Question: I have some data which look like this:

I would like to pre-process the data in a way that I replace all 'Mostly false' with '1', 'Mostly true' with '2' and 'Definitely true' w/ '3'. Is there a find and replace command or what is the best way of doing this?
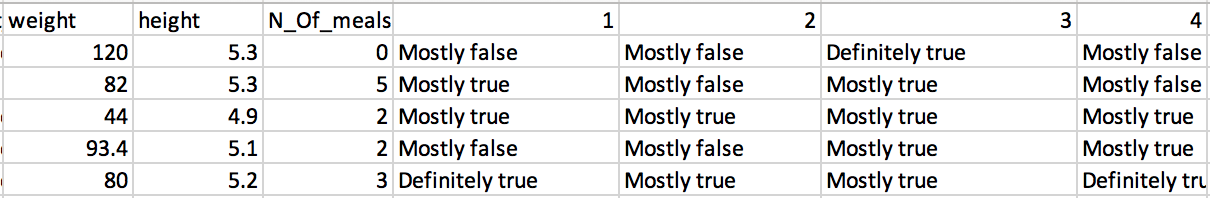
Answer: You can use a map object to do the mapping
'''
m = containers.Map( {'Mostly false', 'Mostly true', 'Definitely true'}, ...
{ 1, 2, 3} );
'''
Then for some example 'data'
'''
data = {'Mostly false', 'Mostly false', 'Mostly true', 'Mostly false', 'Definitely true'};
'''
You can perform the conversion with
'''
data = m.values( data );
% >> data = {1, 1, 2, 1, 3}
'''
This assumes there will always be a match in your map.
Alternatively, you could do the operation manually (for the same example data), this will leave non-matches unaltered, and you could use 'strcmpi' for case-insensitivity:
'''
c = {'Mostly false', 'Mostly true', 'Definitely true'
1, 2, 3};
for ii = 1:size(c,2)
% Make the replacement for each column in 'c'
data( strcmp( data, c{1,ii} ) ) = c(2,ii);
end
'''